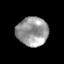
Tissue: lung
Cell type: Epithelial cells
Senescence score: 0.1638
Nuclear area (px): 879
Mean DAPI intensity: 156.159